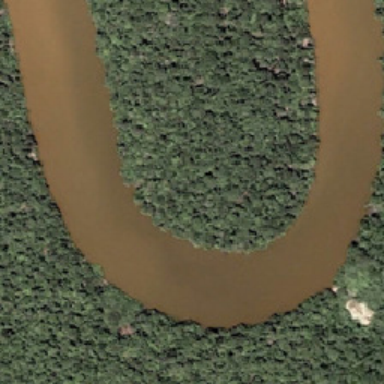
The picture has a large forest .